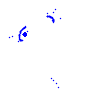
Particle: electron